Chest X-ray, AP view. Patient: 28 years old, sex M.
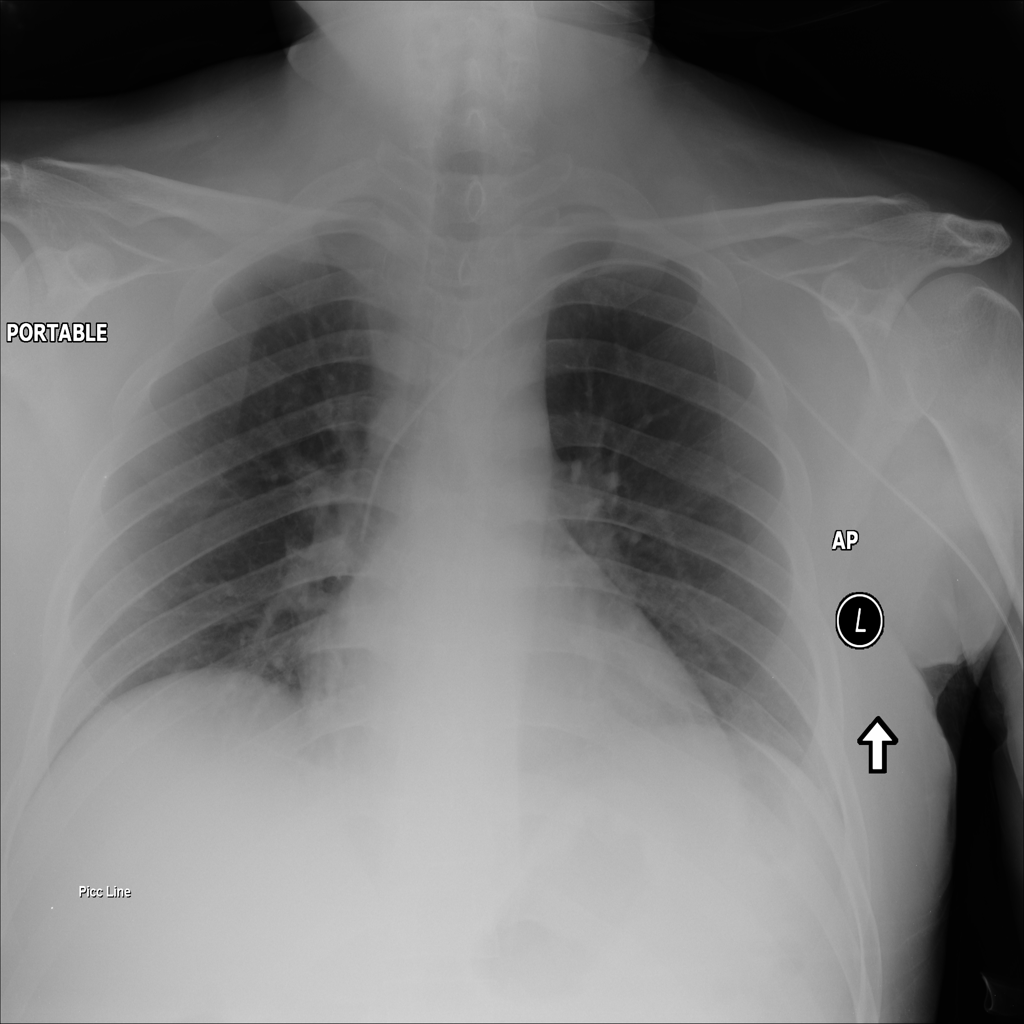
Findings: No Finding